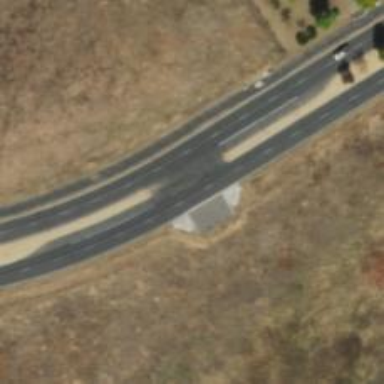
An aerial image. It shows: Tertiary link road.